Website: ulta-beauty
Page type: address-validator
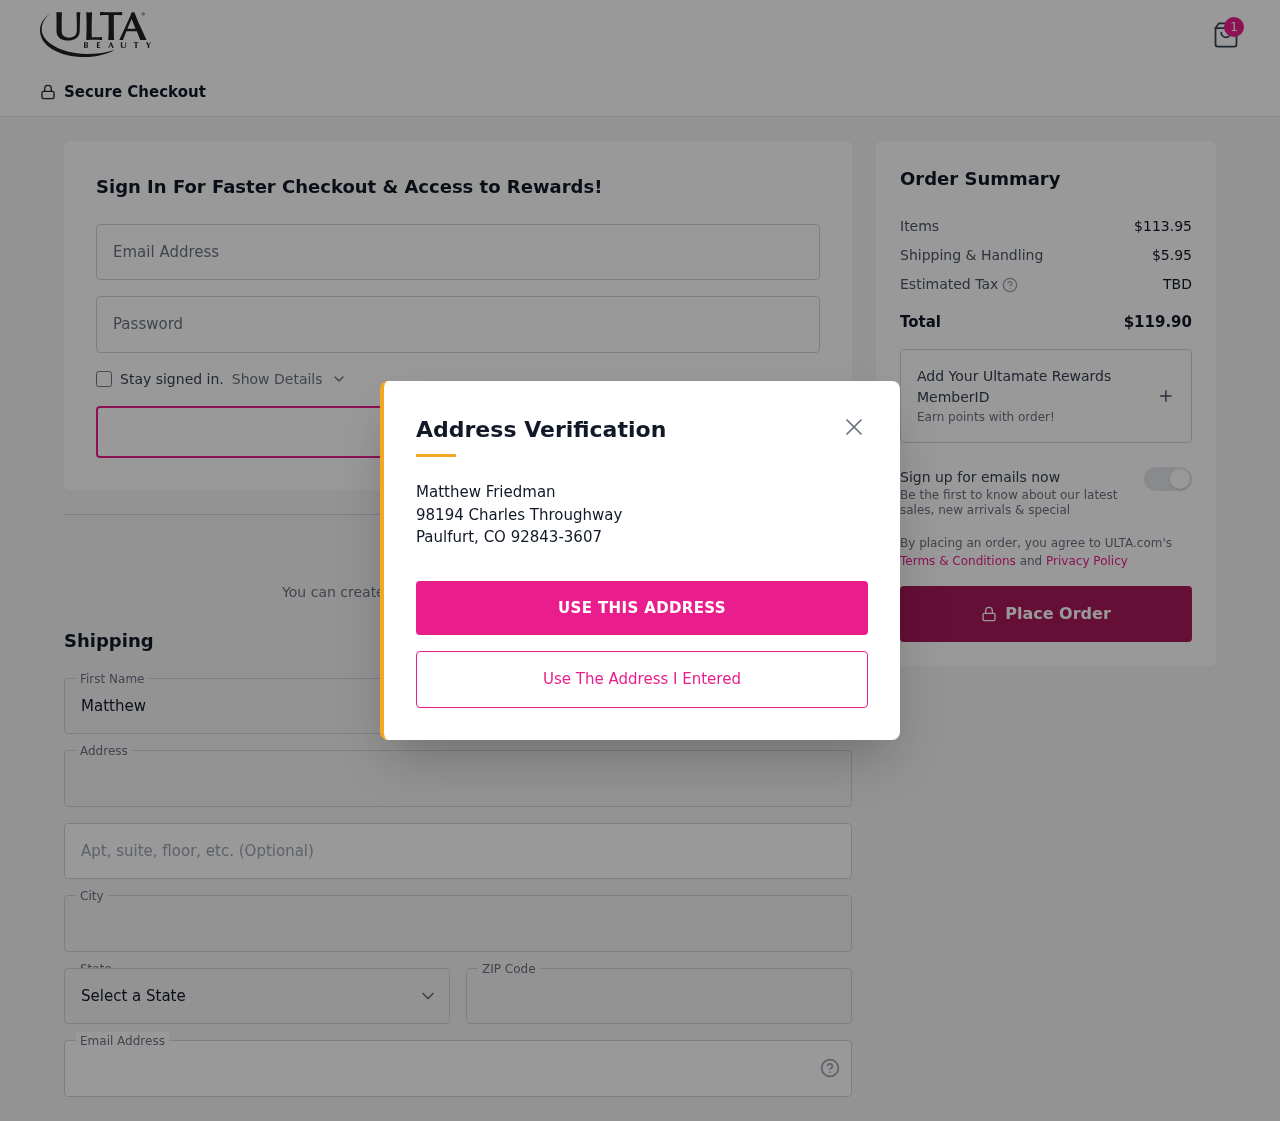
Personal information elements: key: PII_CITY
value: Paulfurt
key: PII_EMAIL
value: matthewfriedman@hotmail.com
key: PII_FIRSTNAME
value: Matthew
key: PII_LASTNAME
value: Friedman
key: PII_POSTCODE
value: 92843
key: PII_STATE_ABBR
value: CO
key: PII_STREET
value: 98194 Charles Throughway
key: PII_STREET2
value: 98194 Charles Throughway
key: PII_STREET2
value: Apt. 611
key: PII_FULLNAME2
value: Matthew Friedman
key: PII_CITY2
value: Paulfurt
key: PII_STATE_ABBR2
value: CO
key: PII_POSTCODE_FULL
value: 92843
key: PII_POSTCODE_EXT
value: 3607
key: PII_POSTCODE_NUMERIC
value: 92843
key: PII_POSTCODE_EXT_NUMERIC
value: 3607
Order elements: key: ORDER_NUM_ITEMS
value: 1
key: ORDER_SUBTOTAL
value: $113.95
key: ORDER_SHIPPING_COST
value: $5.95
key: ORDER_TOTAL
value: $119.90